Field crop: maize
Growth stage: 1
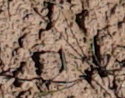
Species: lolium